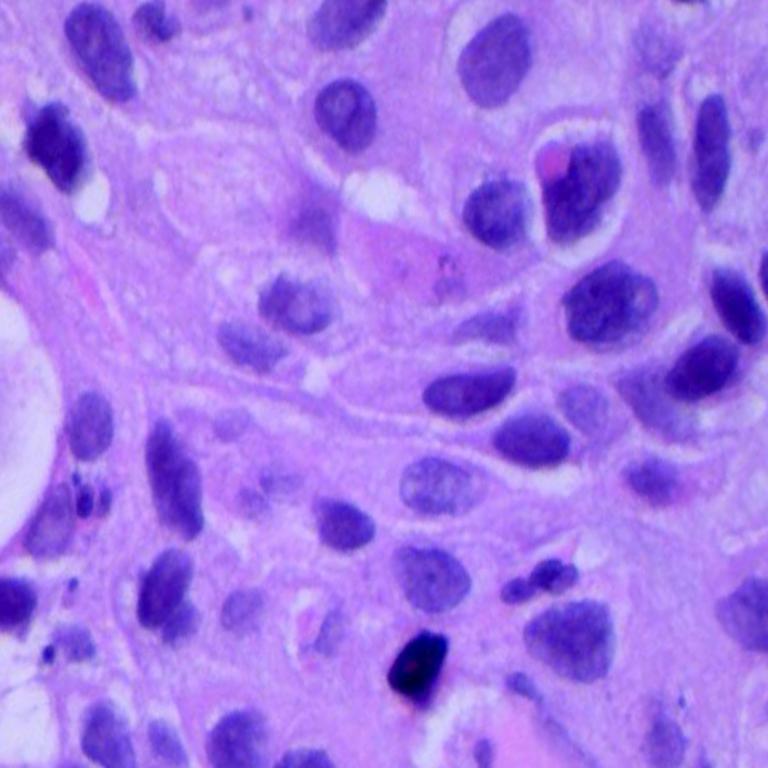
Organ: lung
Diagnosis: squamous carcinomas